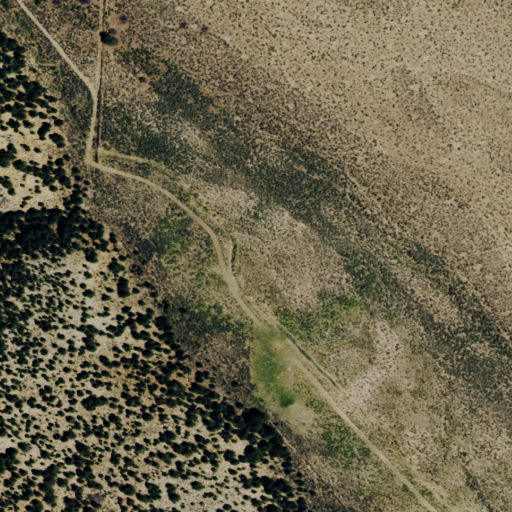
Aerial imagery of valley in Nevada named Charlie Canyon containing shrub and evergreen forest